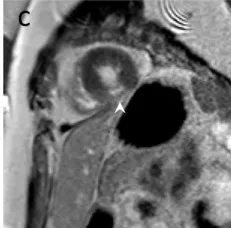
Cardiac magnetic resonance imaging with gadolinium. (A-C) Short-axis view with transmural late gadolinium enhancement of the mid-inferior left ventricular wall with subendocardial extension toward the apex.
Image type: radiology (mri)